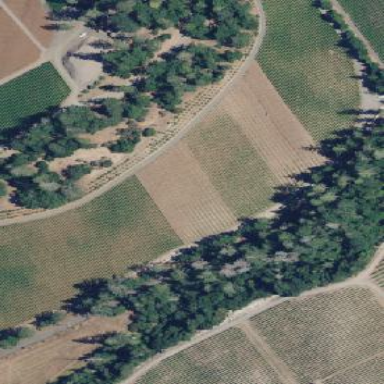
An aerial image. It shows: Picturesque vineyard with grape crops and olive trees.